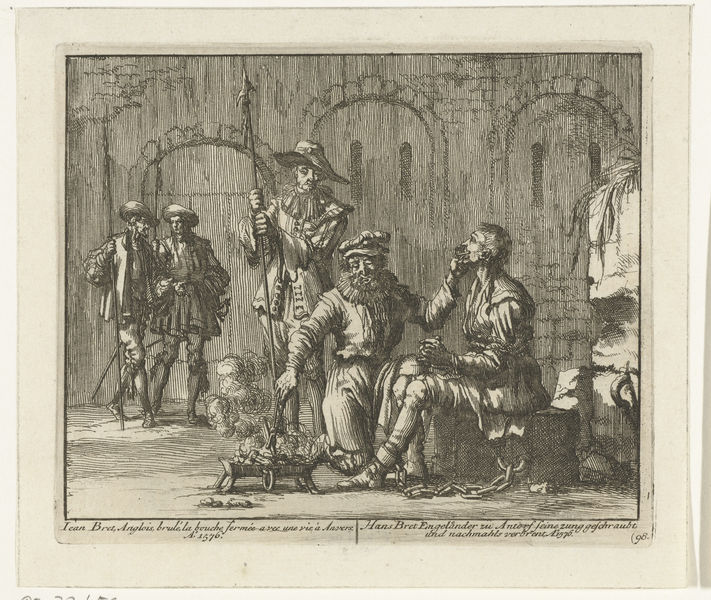
Titel: Aan Hans Bret wordt te Antwerpen de tong doorboord
Künstler: Jan Luyken
Standort: Amsterdam
Institution: Rijksmuseum
Schlagwörter: grau, arches, hat, men, people, soldiers, white, black, collar, gray, lace, smoke, stone, black and white, chin, mouth, buttons, hats, beard, mann, menschen, männer, schwarz, doors, walls, gate, prison, shoe, shoes, engraving, hut, fire, dutch, guard, tan, staff, guards, zeichnung, text, tongs, leg, words, pain, ruff, spear, burn, pike, prisoner, brazier, chain, jail, torture, burg, chains, lance, speer, r, trist, coals, barber, mauern, shaving, tattoo, brzier, 1576, dentist, barbier, guardds, prizon, painful